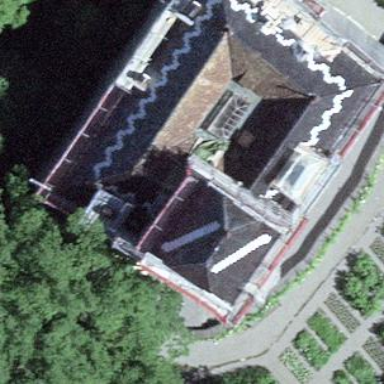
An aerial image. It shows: Stately castle that is historic building.